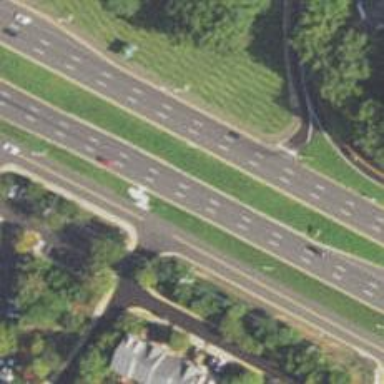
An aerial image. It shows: This image shows trunk highway that functions as expressway.